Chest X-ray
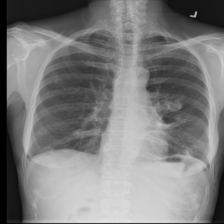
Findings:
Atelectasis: negative
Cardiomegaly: negative
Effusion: negative
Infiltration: negative
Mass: negative
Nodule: positive
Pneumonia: negative
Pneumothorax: negative
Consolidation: negative
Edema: negative
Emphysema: negative
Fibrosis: negative
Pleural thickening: negative
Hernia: negative